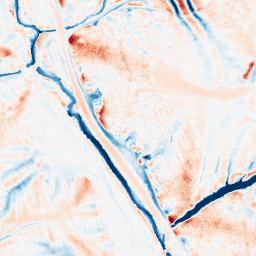
Category: edge_preserving
Decomposition family: median
Decomposition parameters: size: 21
Upsampling method: fft_zeropad
Upsampling parameters: scale: 8
Upsampling scale: 8